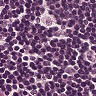
Metastatic tissue present: no